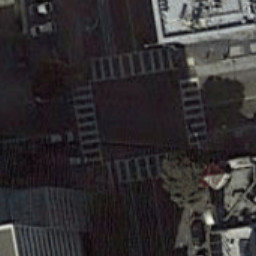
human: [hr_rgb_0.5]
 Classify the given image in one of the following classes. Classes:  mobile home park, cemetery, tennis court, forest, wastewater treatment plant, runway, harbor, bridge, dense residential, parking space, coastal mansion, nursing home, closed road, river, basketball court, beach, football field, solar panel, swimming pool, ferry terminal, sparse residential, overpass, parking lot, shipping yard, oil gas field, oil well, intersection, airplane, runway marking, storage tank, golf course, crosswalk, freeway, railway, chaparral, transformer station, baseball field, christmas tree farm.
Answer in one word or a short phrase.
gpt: crosswalk